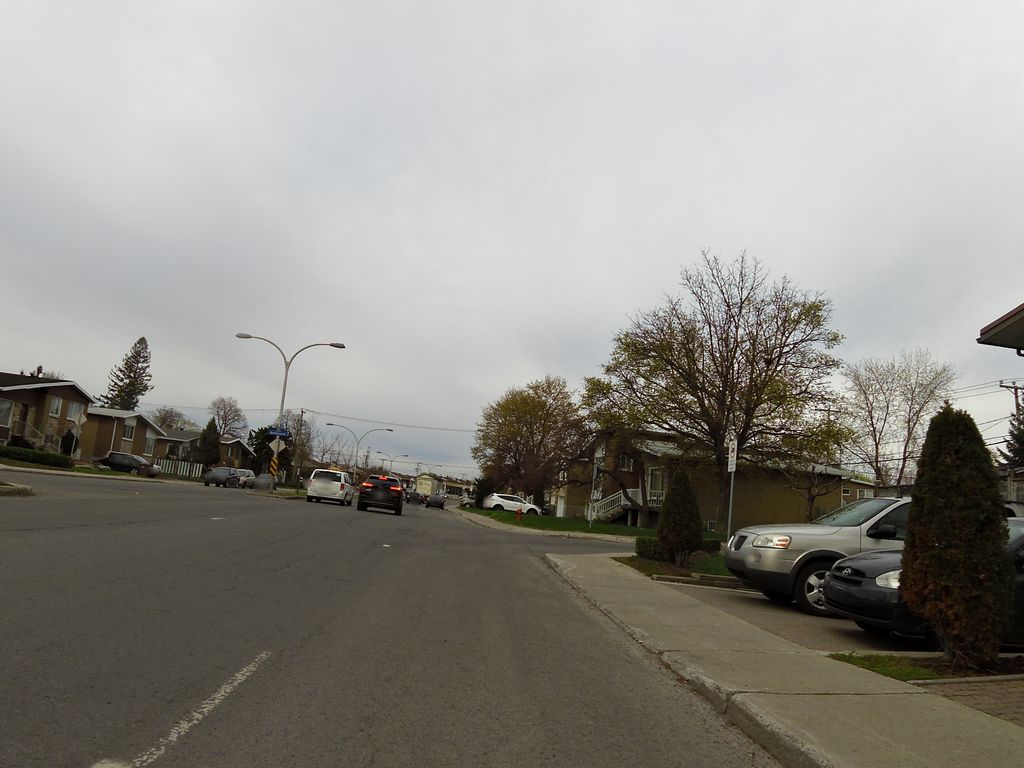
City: montreal